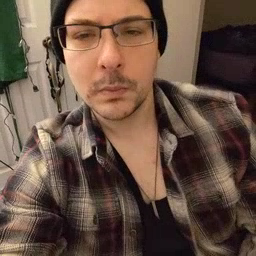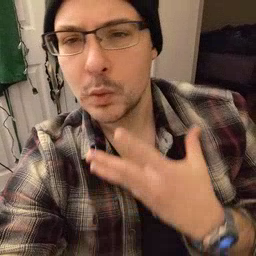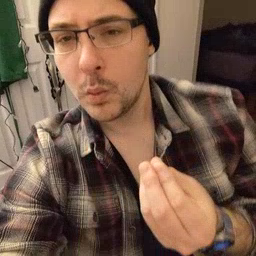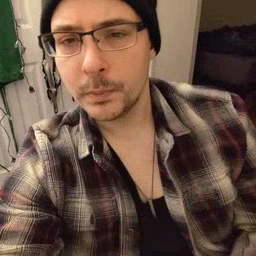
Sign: go